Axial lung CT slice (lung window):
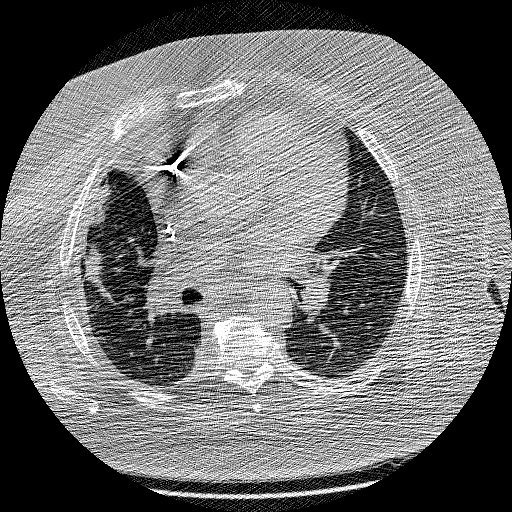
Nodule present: no